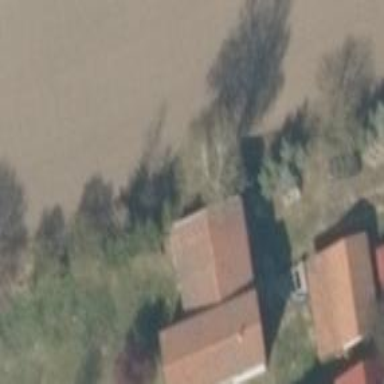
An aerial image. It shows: Simple house.